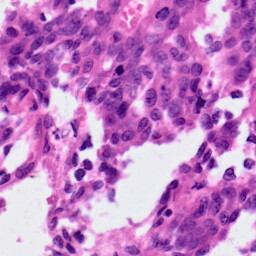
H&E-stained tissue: Ovarian